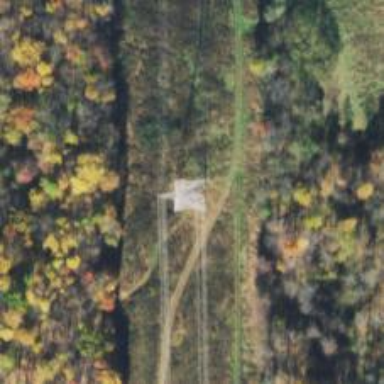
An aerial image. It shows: Lattice structure tower.